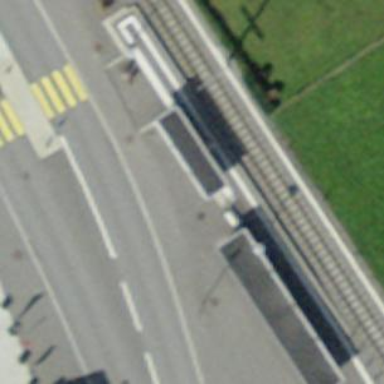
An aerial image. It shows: Public transport station located at railway halt.